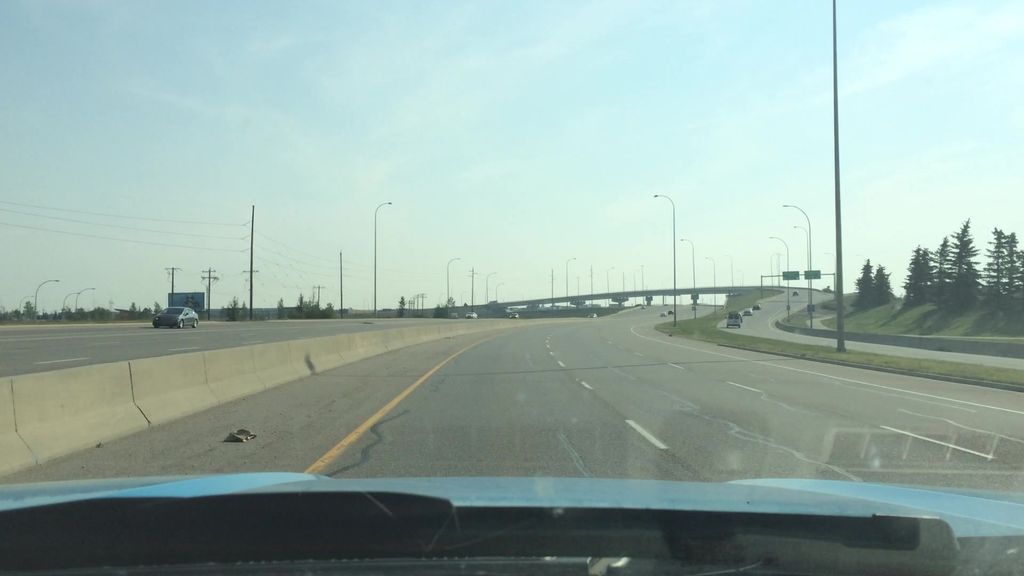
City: calgary